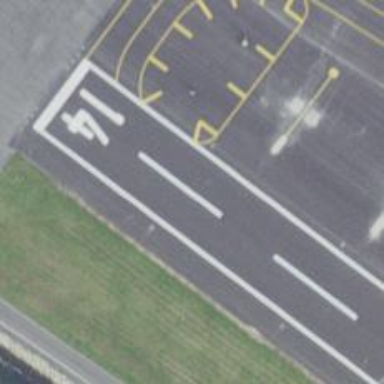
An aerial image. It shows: Runway surface made of asphalt at airport.